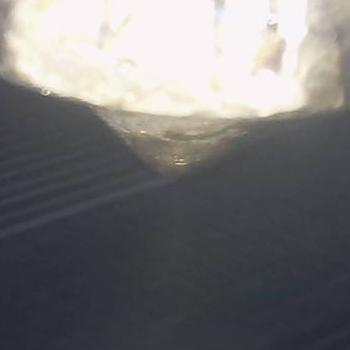
Flow rate: 47%